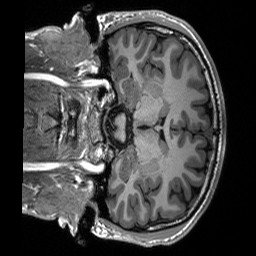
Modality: T1w
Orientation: coronal
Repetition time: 8 s
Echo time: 0.066 s